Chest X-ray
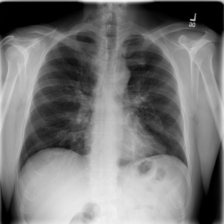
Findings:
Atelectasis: negative
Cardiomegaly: negative
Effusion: negative
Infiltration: negative
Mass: negative
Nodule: positive
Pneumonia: negative
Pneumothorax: negative
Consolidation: negative
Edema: negative
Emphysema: negative
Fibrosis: negative
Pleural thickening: negative
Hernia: negative